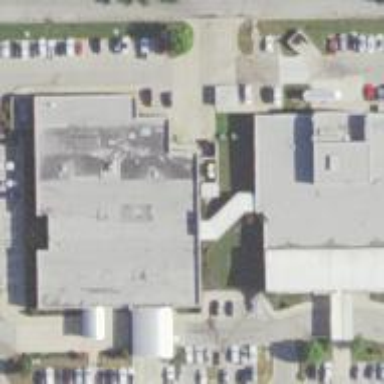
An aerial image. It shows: Clinic.